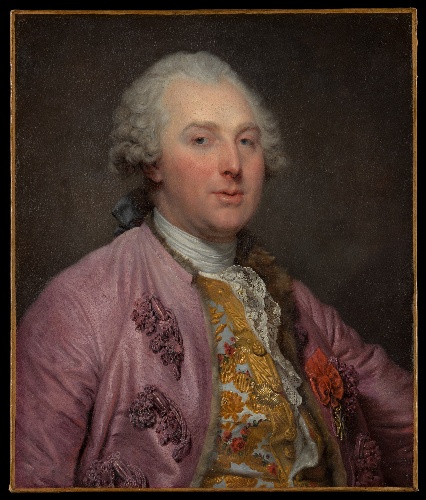
Title: Charles Claude de Flahaut (1730–1809), Comte d'Angiviller
Artist: Jean-Baptiste Greuze
Artist bio: French, Tournus 1725–1805 Paris
Date: 1763
Object type: Painting
Classification: Paintings
Medium: Oil on canvas
Dimensions: 25 1/4 x 21 1/4 in. (64.1 x 54 cm)
Department: European Paintings
Credit line: Gift of Edith C. Blum (et al.) Executors, in memory of Mr. and Mrs. Albert Blum, 1966
Accession year: 1966
Repository: Metropolitan Museum of Art, New York, NY
Tags: Men|Portraits